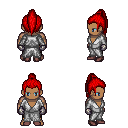
a pixel art fantasy rpg character, male body template, human, dark skin, white robe, gold greaves, red long topknot hairstyle, metal gloves, maroon shoes, four views (front, back, left, right), 2x2 character sprite sheet, small pixel art, hard edges, no anti-aliasing